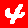
Digit: 4